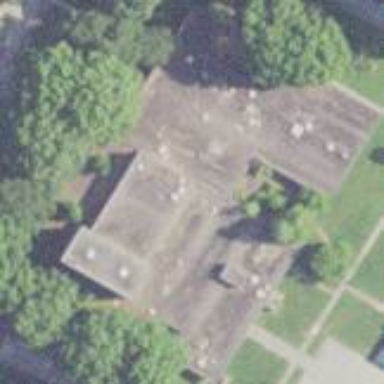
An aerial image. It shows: View of university building.